Interaction volume radius: 5 \u00c5
Interaction volume height: 15 \u00c5
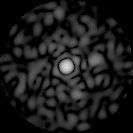
Disorder parameter: 0.854